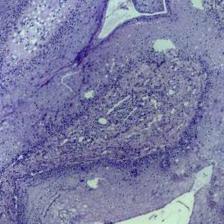
Diagnosis: Normal